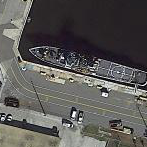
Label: combat